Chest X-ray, PA view. Patient: 58 years old, sex F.
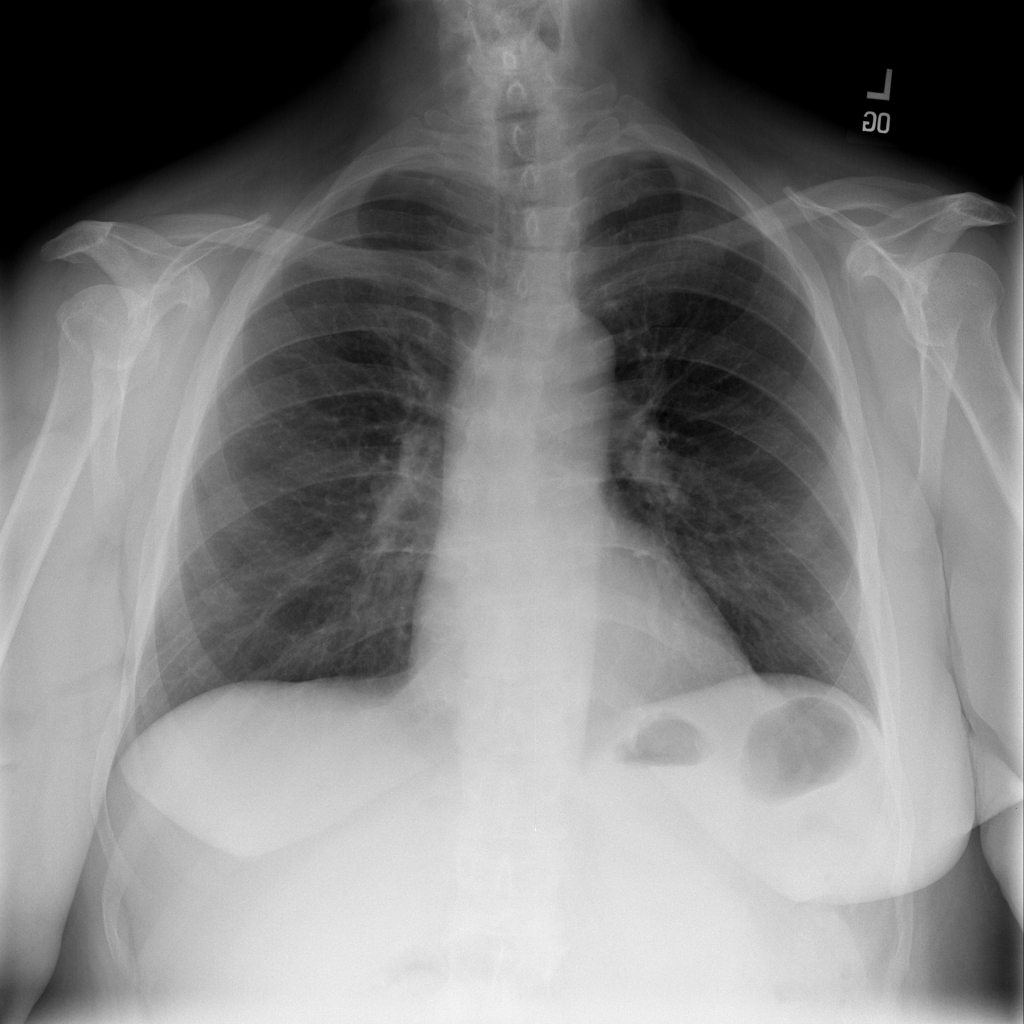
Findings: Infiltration